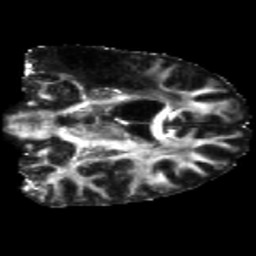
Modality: FA
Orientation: coronal
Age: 43
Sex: male
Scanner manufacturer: siemens
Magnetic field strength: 3 T
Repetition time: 5.25 s
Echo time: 0.08 s